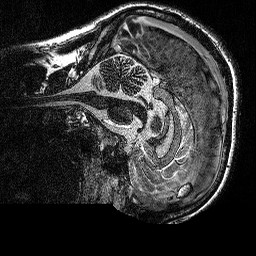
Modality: MP2RAGE
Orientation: sagittal
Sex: male
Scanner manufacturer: siemens
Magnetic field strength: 3 T
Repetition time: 5 s
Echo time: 0.00292 s